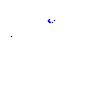
Particle: proton